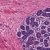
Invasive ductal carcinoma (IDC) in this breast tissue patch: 0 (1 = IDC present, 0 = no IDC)